Question: I am trying to create a 9patch png for a button in Android using an image with some static text and an icon in it. I used the 9 patch tool in the sdk but when I try to use the resulting png, I get malformed 9patch errors. Here is an image of what it looks like in the 9 patch editor...

Is this scenario possible or(is it because I have too many patches) or is my issue something else?
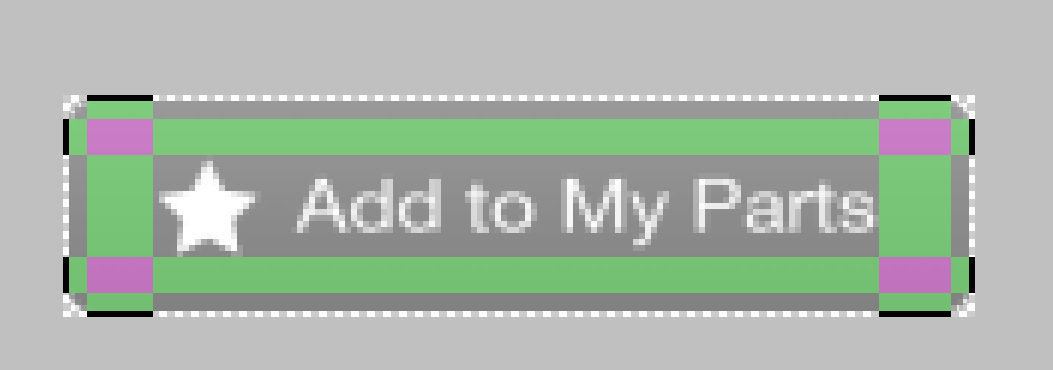
Answer: Basically what I discovered is that although possible, there are better solutions (the one mentioned above and described in more detail below)
I ended up going with the solution mentioned in the comment above. Creating a nine patch of the background/gradient and then floating the icon on the left and putting text as a property of the button itself. Works well enough!
As noted below by the commenter, this actually is possible as long as you don't have broken lines on the right or bottom of the 9patch... So If you took my above image and just removed the two lines on the bottom right side and the right bottom, it works like a charm (I'm still going to go with the other option however)